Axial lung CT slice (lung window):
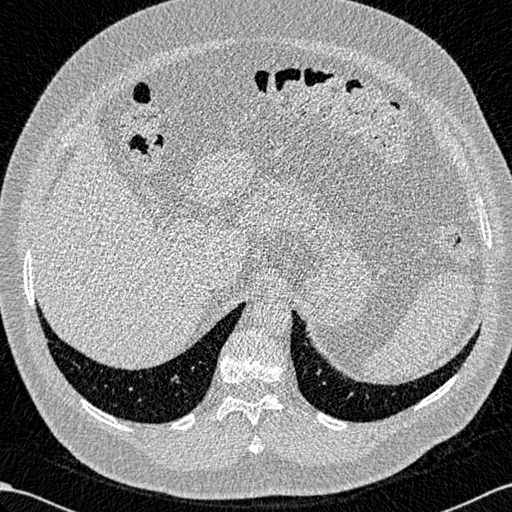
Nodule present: no